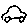
Label: car